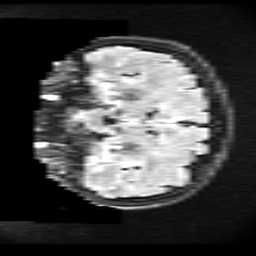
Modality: FLAIR
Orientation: coronal
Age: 34
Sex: female
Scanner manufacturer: ge
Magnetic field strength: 3 T
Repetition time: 11 s
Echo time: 0.1497 s